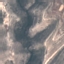
Label: HerbaceousVegetation